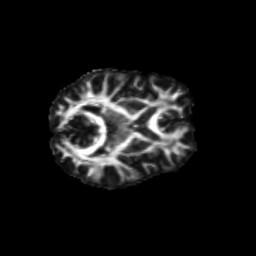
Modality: FA
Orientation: axial
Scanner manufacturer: siemens
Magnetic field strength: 3 T
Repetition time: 9.2 s
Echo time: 0.084 s